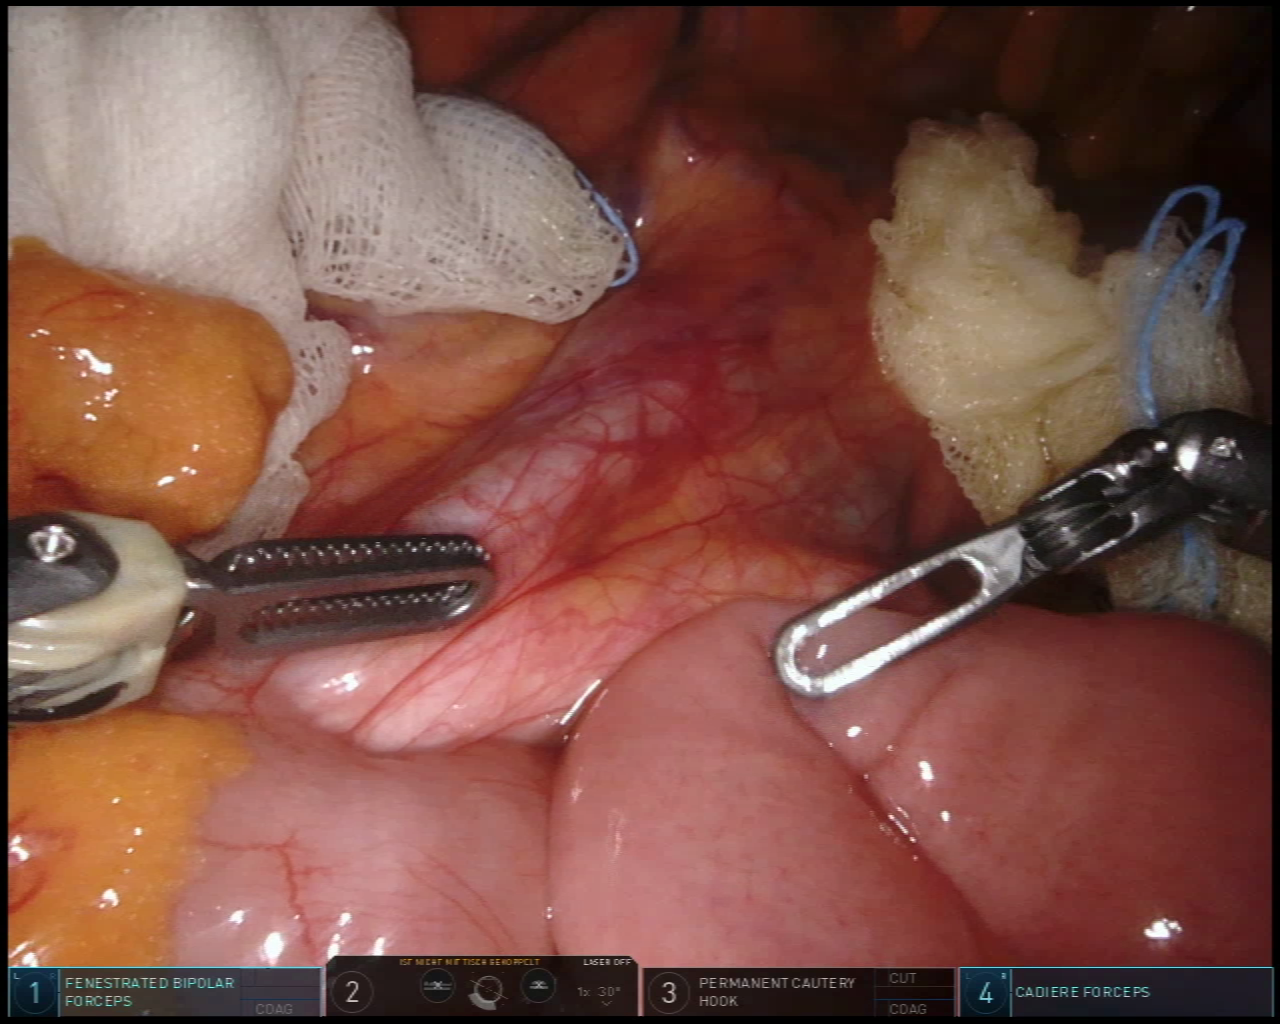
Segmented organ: small_intestine
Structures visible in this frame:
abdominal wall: yes
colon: no
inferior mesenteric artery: no
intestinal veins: no
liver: no
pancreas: no
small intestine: yes
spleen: no
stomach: no
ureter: no
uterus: no
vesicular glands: no